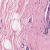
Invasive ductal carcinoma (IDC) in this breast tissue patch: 0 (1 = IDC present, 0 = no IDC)